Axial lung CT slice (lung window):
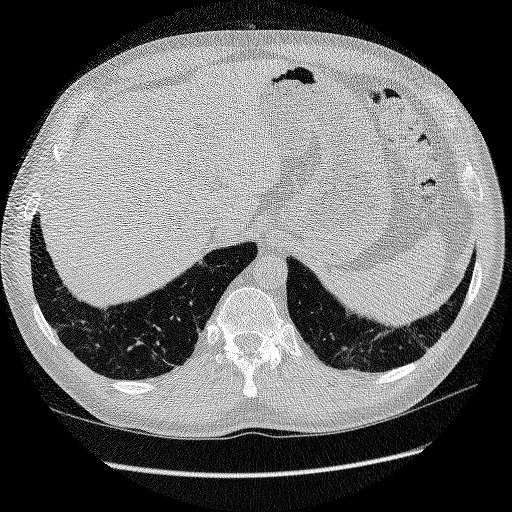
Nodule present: no